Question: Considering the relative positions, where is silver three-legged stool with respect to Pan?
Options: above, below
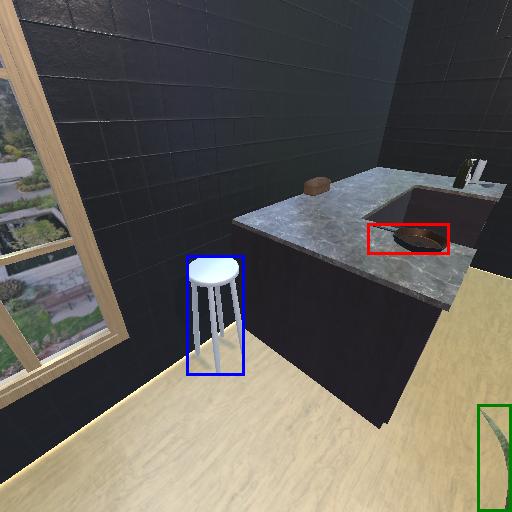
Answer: above